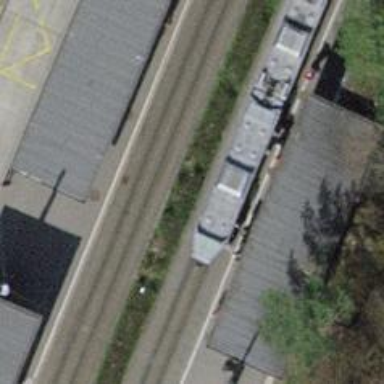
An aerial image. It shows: Shelter for public transport.